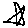
Label: star